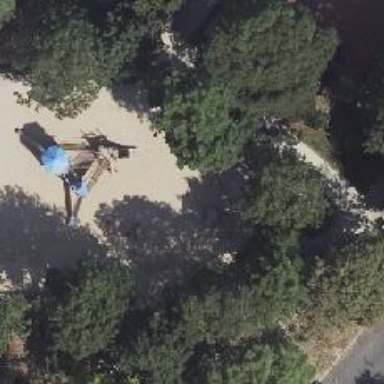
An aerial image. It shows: Table in playground.